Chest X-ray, AP view. Patient: 37 years old, sex F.
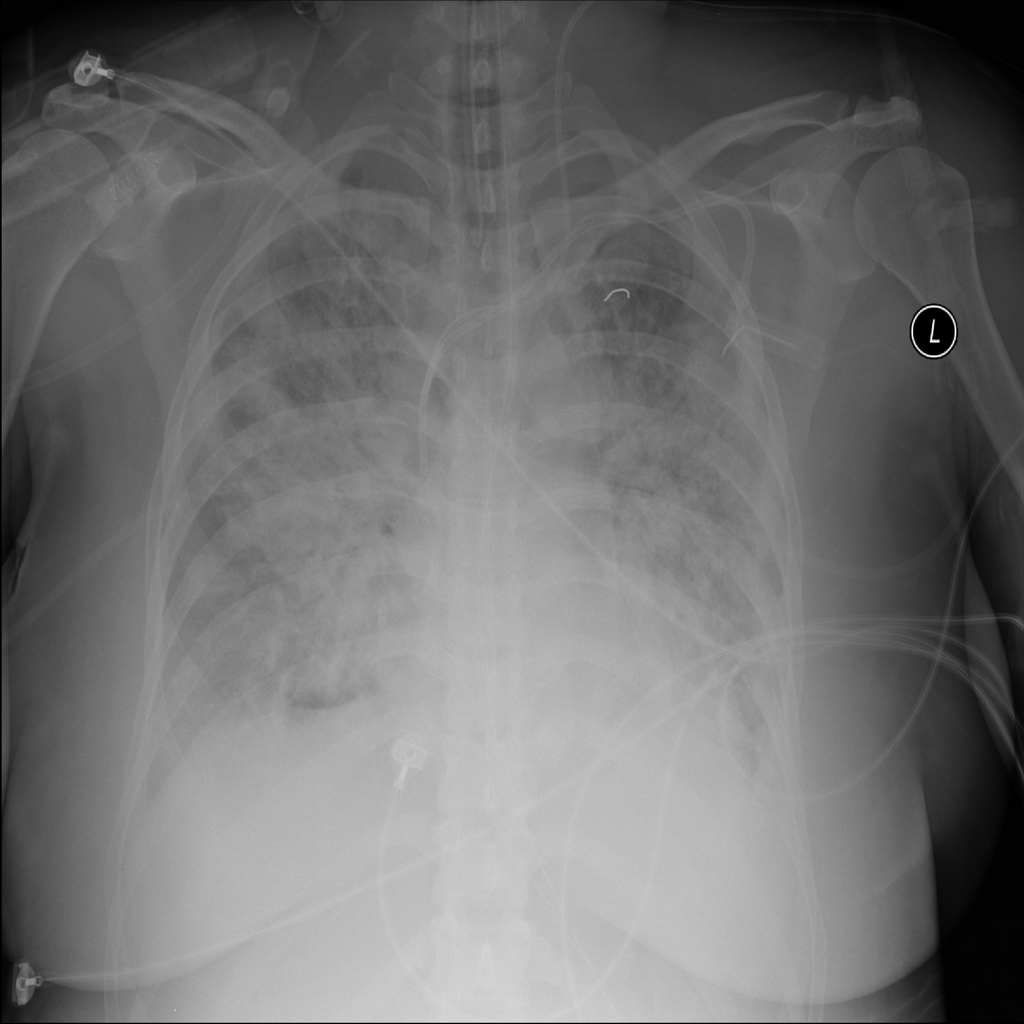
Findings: Infiltration